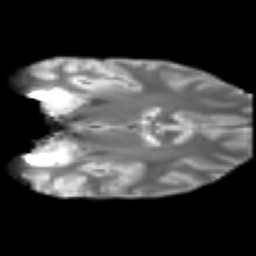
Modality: T2w
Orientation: coronal
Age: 24
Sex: male
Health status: healthy
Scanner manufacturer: philips
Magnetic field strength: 3 T
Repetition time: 10.623 s
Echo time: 0.07044 s